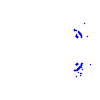
Particle: pion